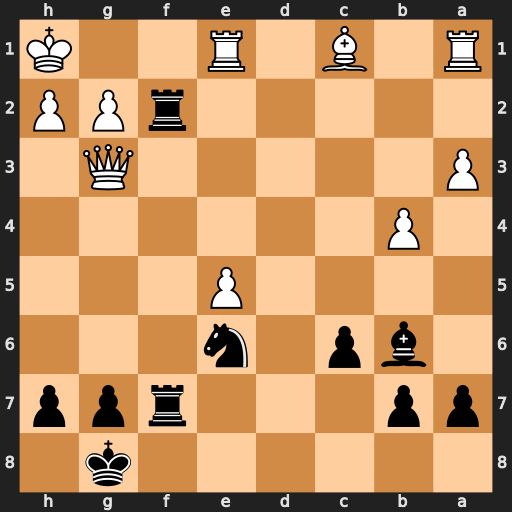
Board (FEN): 6k1/pp3rpp/1bp1n3/4P3/1P6/P5Q1/5rPP/R1B1R2K
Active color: b
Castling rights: -
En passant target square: -
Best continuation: Rf1+ Rxf1 Rxf1#